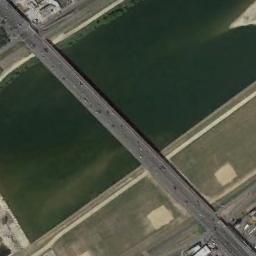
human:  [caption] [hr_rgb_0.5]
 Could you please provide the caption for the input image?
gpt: The banks of the river are densely forested and the water is blue .

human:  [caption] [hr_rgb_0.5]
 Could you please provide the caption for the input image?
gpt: There is a bridge over the river next to the open place .

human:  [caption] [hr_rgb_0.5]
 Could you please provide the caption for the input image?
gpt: A bridge connects the land on both sides of the turquoise river  There are many cars on the bridge .

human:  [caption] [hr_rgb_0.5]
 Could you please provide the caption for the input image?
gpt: A bridge built on a dark green river and the lawn on one side of the river .

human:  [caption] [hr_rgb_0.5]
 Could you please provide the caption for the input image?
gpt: There are many cars on the bridge .